Question: Firstly apologises for the length of code but I wanted to show it all.
I have an interface that looks like this:

When I change the third Option Menu to "List" I will add in the option to have 'n' values (not shown). I then require 'n' columns where the user can input their values.
I also have the problem where there may be 'n' amount of rows depending on a text file opened by the interface.
I am therefore wondering if it possible (as I'm having difficulties not repeating the same values in boxes and now I require 'n' columns) to add 'n' amount of rows and columns as my code shows with just adding 4 columns. I can read the amount of rows ok but have trouble returning all of these values depending on how many rows there are. So far I can do one row..
Thank you!
'''
def numberwritten(number):
fg = number.get()
print fg
numbers = [StringVar() for i in xrange(4) ] #Name available in global scope. Need to add other rows?
for i in numbers:
i.trace('w',lambda a,b,c,n=i: numberwritten(n) )
def ChoiceBox(choice):
co_ord = str(frame_table.grid_size())
col, rows = map(float, co_ord.strip('()').split(','))
rows = int(rows)
if choice == "Fixed":
empty1.destroy()
#choice_frame.grid_forget()
tkMessageBox.showinfo("Message", "No optimisation, value fixed.")
elif choice == "List":
column = 7
for i in xrange(4):
choice_title = Label(frame_table, text='Value %g'% float(i+1), bg='white', borderwidth=0, width=10)
choice_title.grid(row=1, column=column+i, sticky="nsew", padx=1, pady=1)
boxes=[]
for i in xrange(4):
for j in range(2, rows):
box=Entry(frame_table,bg='white',borderwidth=0,textvariable=numbers[i], width=10, justify="center") # Here I'm having problems with rows
box.grid(row=j,column=column+i, sticky='nsew', padx=1, pady=1)
boxes.append(box)
box1,box2,box3,box4=boxes
elif choice == "Interval" or "Optimisation":
for i in xrange(2):
choice_title1 = Label(frame_table, text='Min Value', bg='white', borderwidth=0)
choice_title1.grid(row=0, column=column, sticky="nsew", padx=1, pady=1)
choice_title2 = Label(frame_table, text='Max Value', bg='white', borderwidth=0)
choice_title2.grid(row=0, column=column+1, sticky="nsew", padx=1, pady=1)
boxes=[]
for i in xrange(2):
box=Entry(frame_table,bg='white',borderwidth=0,textvariable=numbers[i])
box.grid(row=rows+1,column=i, sticky='ew', padx=1, pady=1)
boxes.append(box)
box1,box2,box3,box4=boxes
'''
UPDATE: I've advanced slightly and the section in ChoiceBox which is now under a class Window: is ChoiceBox(self, choice), I have the following section where I need to change the commented line to accept 'n' amount of boxes.
'''
column = 7
for i in xrange(self.number_boxes):
choice_title = Label(self.frame_table, text='Value %g'% float(i+1), bg='white', borderwidth=0, width=10)
choice_title.grid(row=1, column=column+i, sticky="nsew", padx=1, pady=1)
boxes=[]
for i in xrange(self.number_boxes):
for j in range(2, rows):
box=Entry(self.frame_table,bg='white',borderwidth=0,textvariable=numbers[i], width=10, justify="center")
box.grid(row=j,column=column+i, sticky='nsew', padx=1, pady=1)
boxes.append(box)
#box1,box2,box3,box4=boxes
'''
I still however then have the problem of using numberwritten including the first few lines of code in original example to completely extract a list of values, preferably for each row.
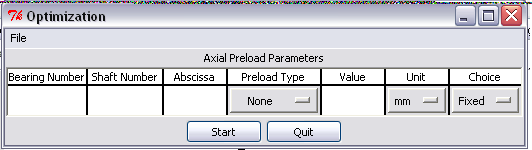
Answer: While I'm not convinced that you've found the easiest way to express your interface yet, to do what you want is relatively simple.
Conceptually, to add an entry for editing a value you have to define (and store a reference to) an object that acts as the model for the value. You then define the widget (or widgets) that will manipulate that value. Then you add such key bindings as are necessary (often none; the defaults are pretty good). Finally, you add the widget to the overall user interface (via the 'grid' method, for example). However, this does mean that you to design your overall code to handle a model whose size is not fixed. (Removing an entry is the reverse process, of course.)
It's a good idea to start your code into smaller pieces that do smaller pieces of this overall task. For example, write a function to create a model, an entry widget, to add that widget to the GUI, and to return the model object. Everywhere else that needs to create such a coupled entry can then ask this expert function to do the job for them, so you can . By breaking things up into smaller pieces with very clearly defined tasks, it becomes much easier to focus on the more complex logic aspects instead of getting bogged down with the (long, boring) details of widget management.